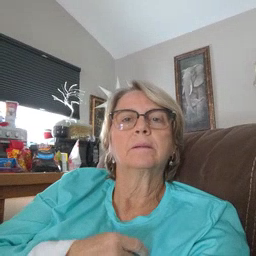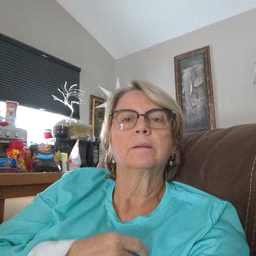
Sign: face